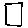
Label: square